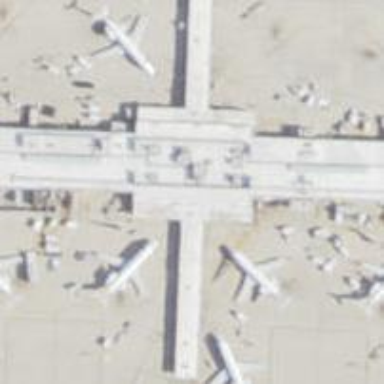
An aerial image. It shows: Airport gate.